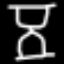
Label: hourglass